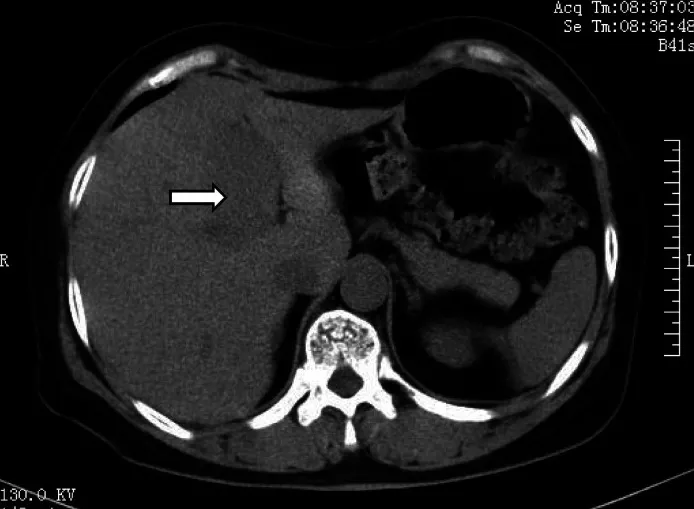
Abdominal computed tomography showing an elliptical low-density mass (white arrow) in the left inner lobe of the liver.
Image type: radiology (ct)